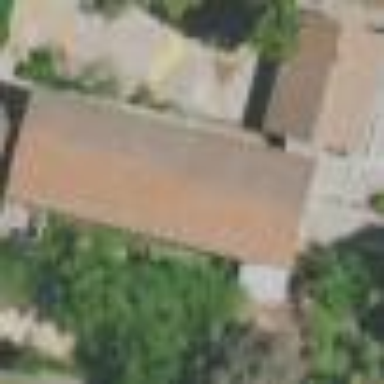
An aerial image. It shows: Dormitory building with gabled roof.